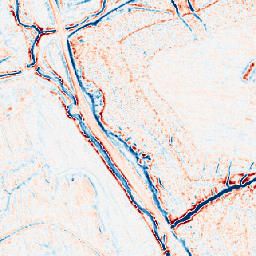
Category: edge_preserving
Decomposition family: bilateral
Decomposition parameters: d: 9
sigma_color: 75
sigma_space: 150
Upsampling method: area
Upsampling parameters: scale: 4
Upsampling scale: 4